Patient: sex M, age 60
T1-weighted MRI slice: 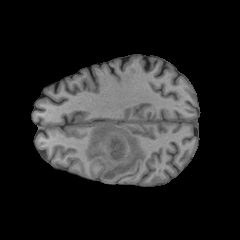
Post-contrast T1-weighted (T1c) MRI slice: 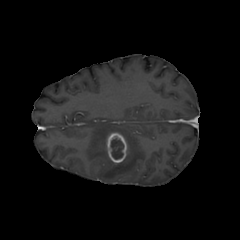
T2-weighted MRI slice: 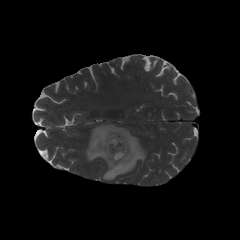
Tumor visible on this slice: yes
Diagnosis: Glioblastoma, IDH-wildtype
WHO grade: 4